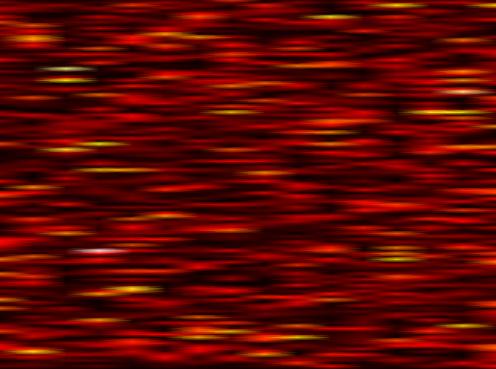
Label: FBMC